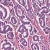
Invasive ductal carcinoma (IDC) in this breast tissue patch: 1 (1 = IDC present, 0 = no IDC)